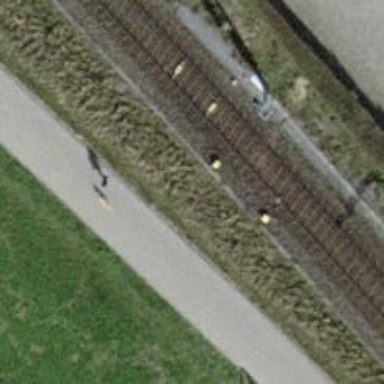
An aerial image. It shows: Railway signal.